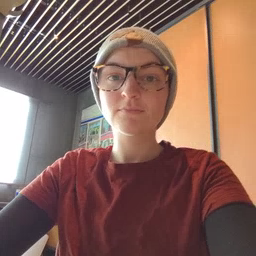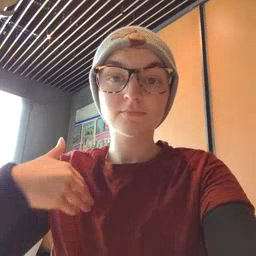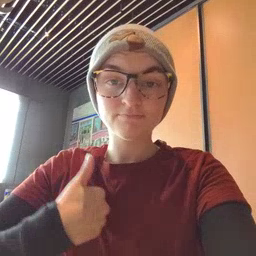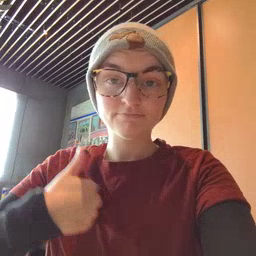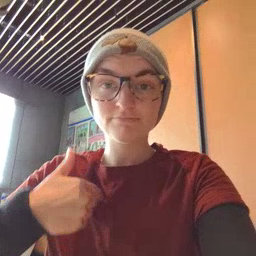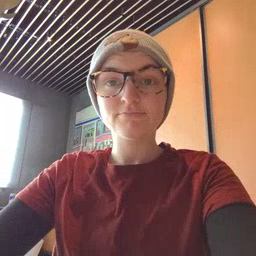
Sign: animal